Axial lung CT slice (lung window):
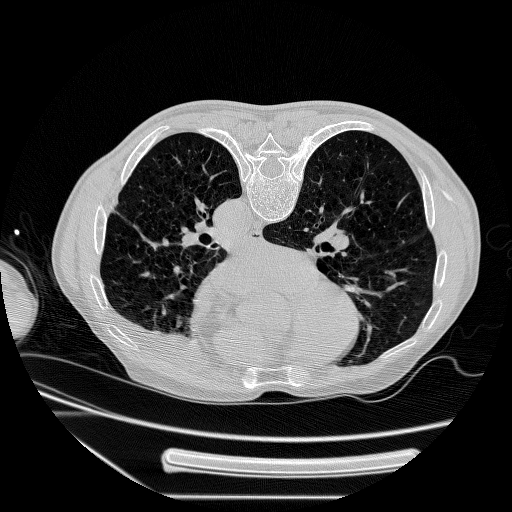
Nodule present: no